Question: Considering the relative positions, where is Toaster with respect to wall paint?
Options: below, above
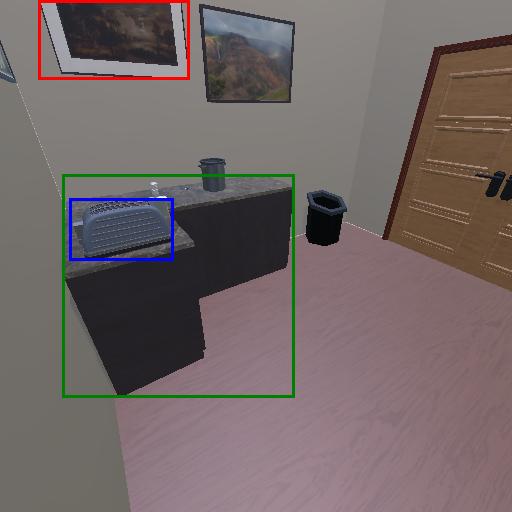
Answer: below